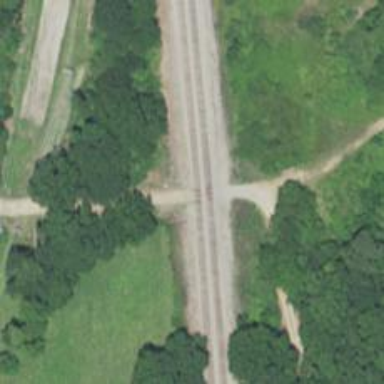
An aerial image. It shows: Level crossing along the railway.